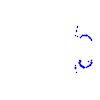
Particle: kaon